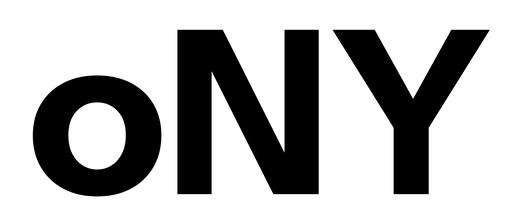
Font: InstrumentSans_Bold